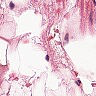
Metastatic tissue present: no